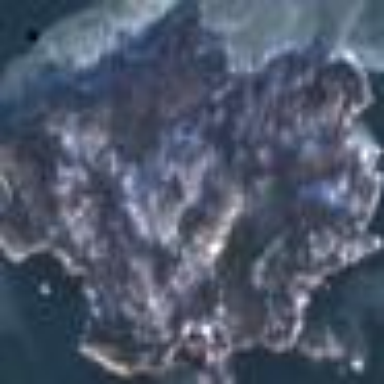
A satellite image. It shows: Island with natural coastline.